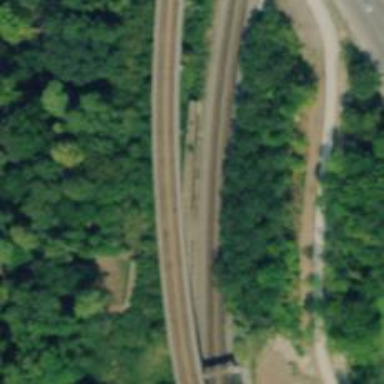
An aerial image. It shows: Railway bridge with electrified lines.